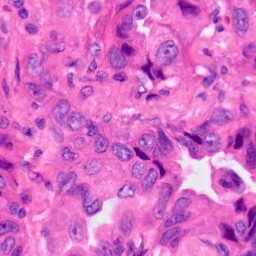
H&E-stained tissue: Lung